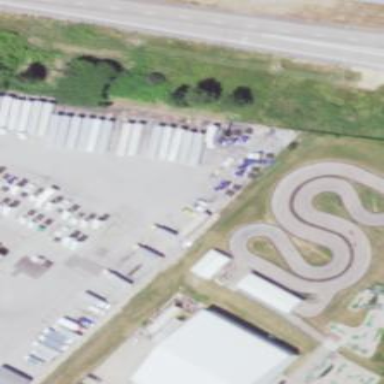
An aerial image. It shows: Karting raceway for sports enthusiasts.